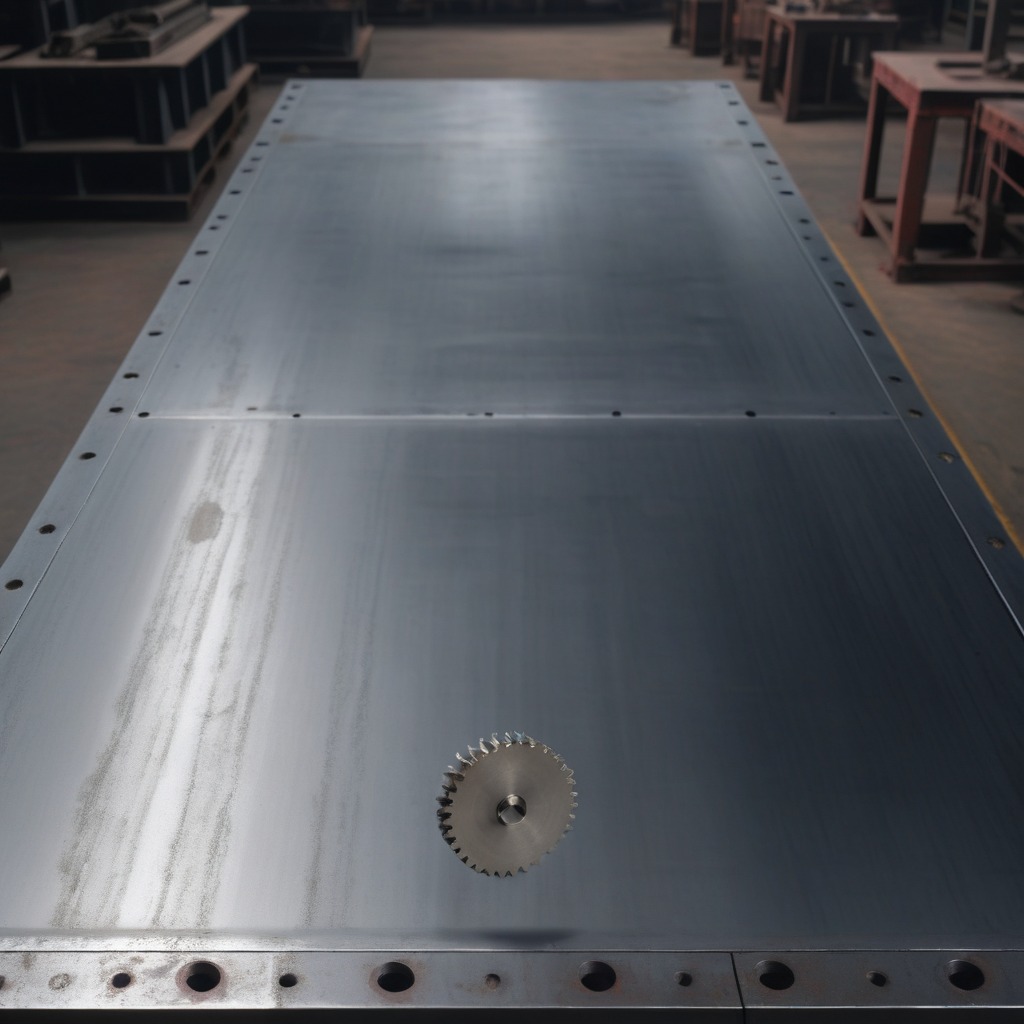
A steel gear with teeth is lying on a cold steel table in a mining workshop.